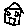
Label: house